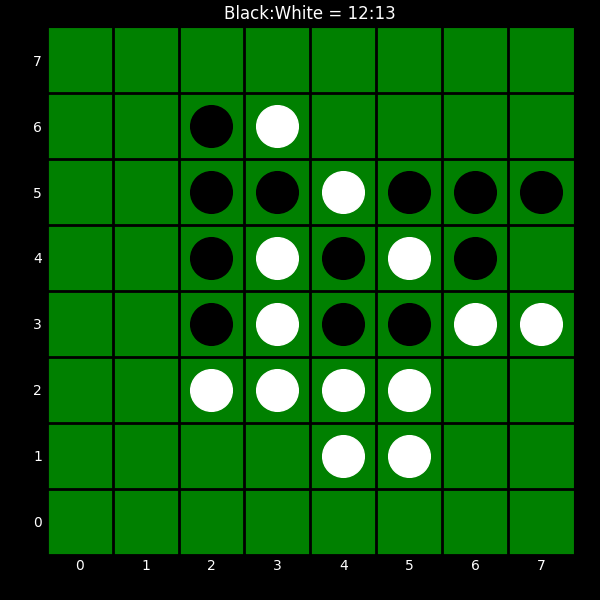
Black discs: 12
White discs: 13